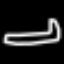
Label: bed